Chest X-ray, PA view. Patient: 49 years old, sex M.
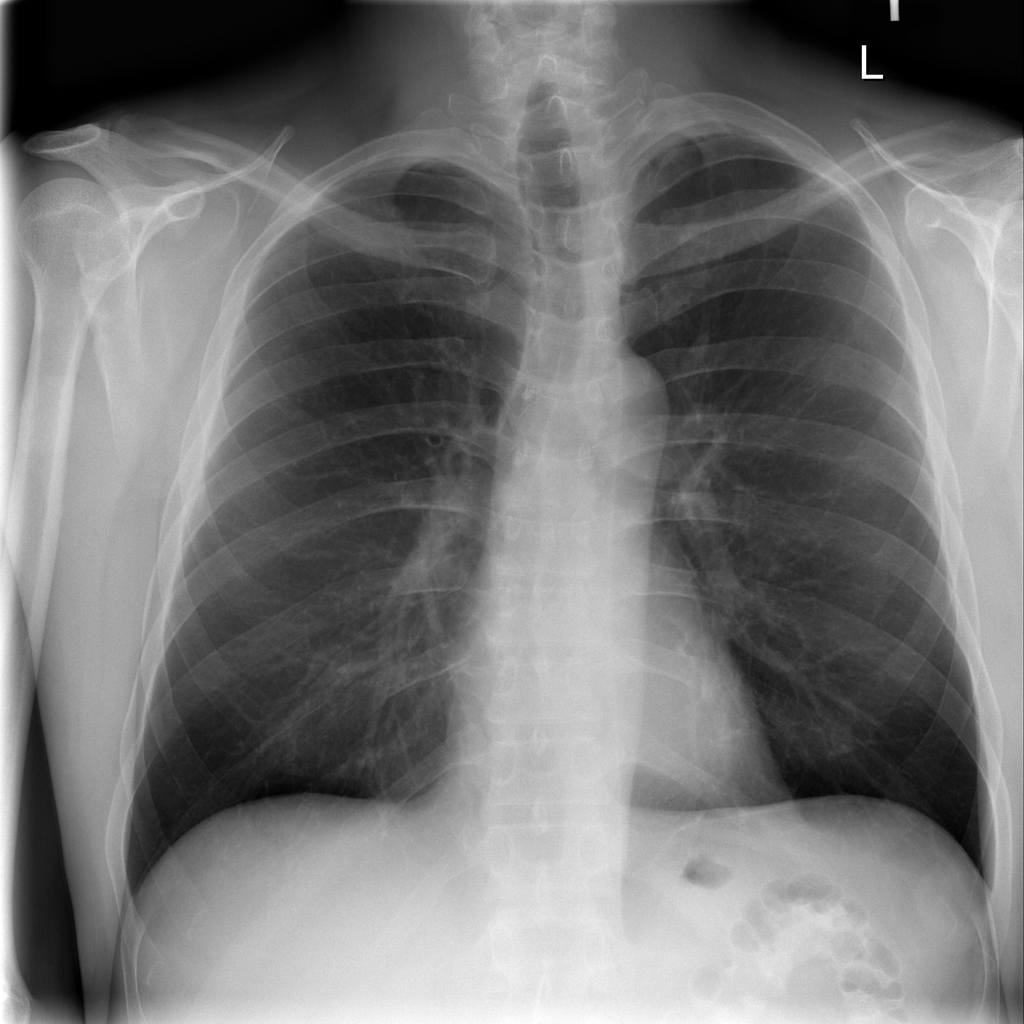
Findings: No Finding